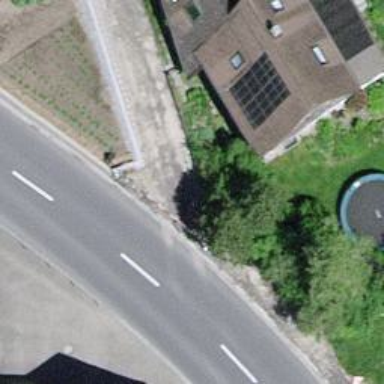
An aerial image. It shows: Smooth asphalt road in residential area.